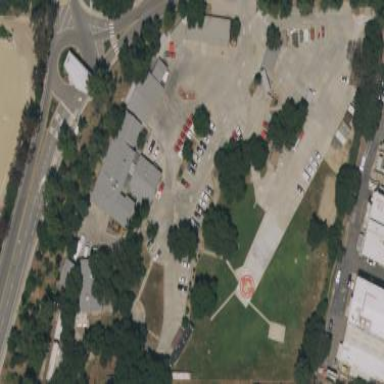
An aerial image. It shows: Fire station.